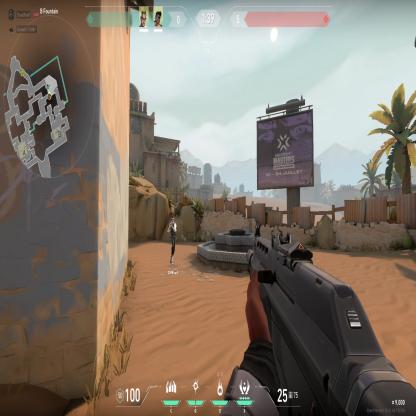
Label: teammate